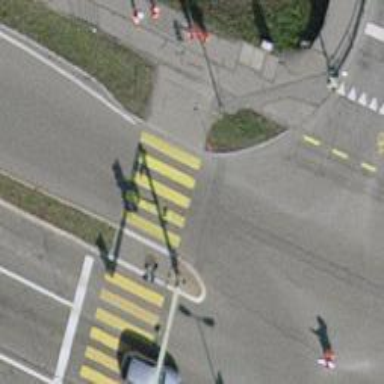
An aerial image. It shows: Crossing with traffic signals. It is zebra crossing.